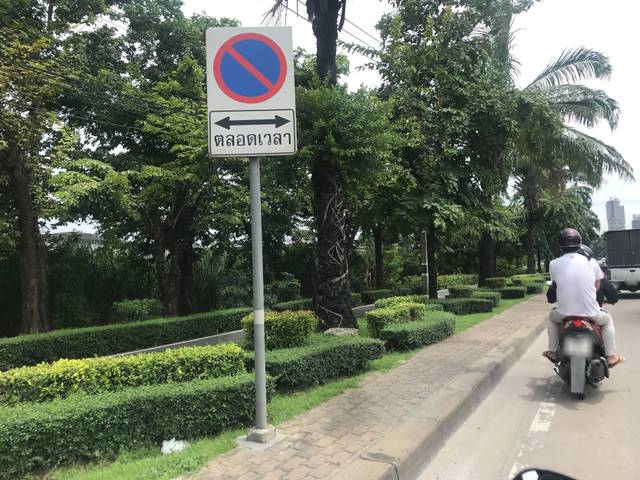
Region: Thailand
Coordinates: 13.755, 100.595